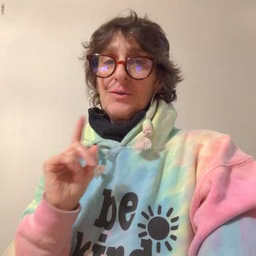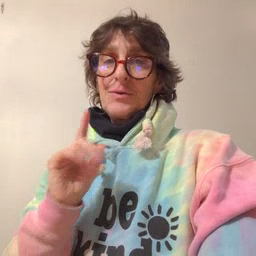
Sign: where